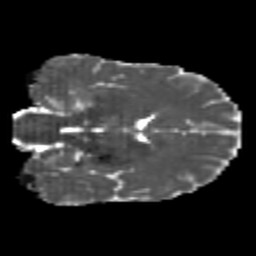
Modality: MD
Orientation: coronal
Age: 22
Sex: male
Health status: healthy
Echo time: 0.074 s